Question: i am new in fabric js want to set the drag limit
i have also try with <URL>
not able to get the solution.
please check the attached image, object can move anyware but it should be display in red area only.i want this. help me...thanks in advance !!
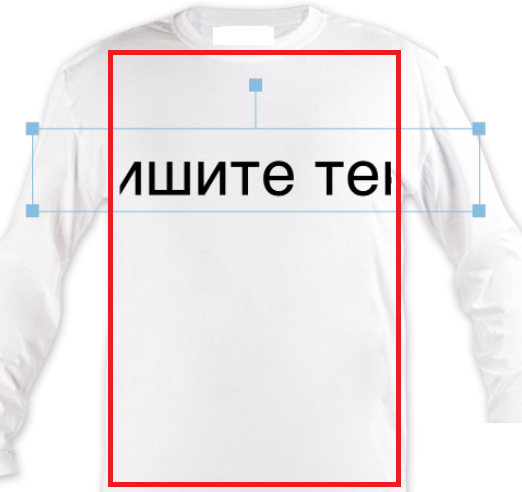
Answer: What had worked for me is to create an event listener for the 'object:moving' event. When the move is happening you update the goodtop and goodleft variables and once you are out of bounds to reposition the object to the last good points.
'''
var goodtop, goodleft, boundingObject;
canvas.on("object:moving", function(){
var obj = this.relatedTarget;
var bounds = boundingObject;
obj.setCoords();
if(!obj.isContainedWithinObject(bounds)){
obj.setTop(goodtop);
obj.setLeft(goodleft);
canvas.refresh();
} else {
goodtop = obj.top;
goodleft = obj.left;
}
});
'''